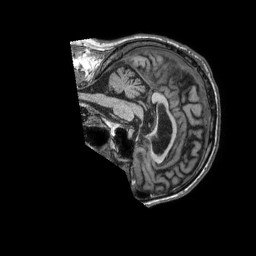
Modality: T1w
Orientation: sagittal
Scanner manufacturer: philips
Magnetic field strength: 1.5 T
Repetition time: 0.007257 s
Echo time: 0.003291 s